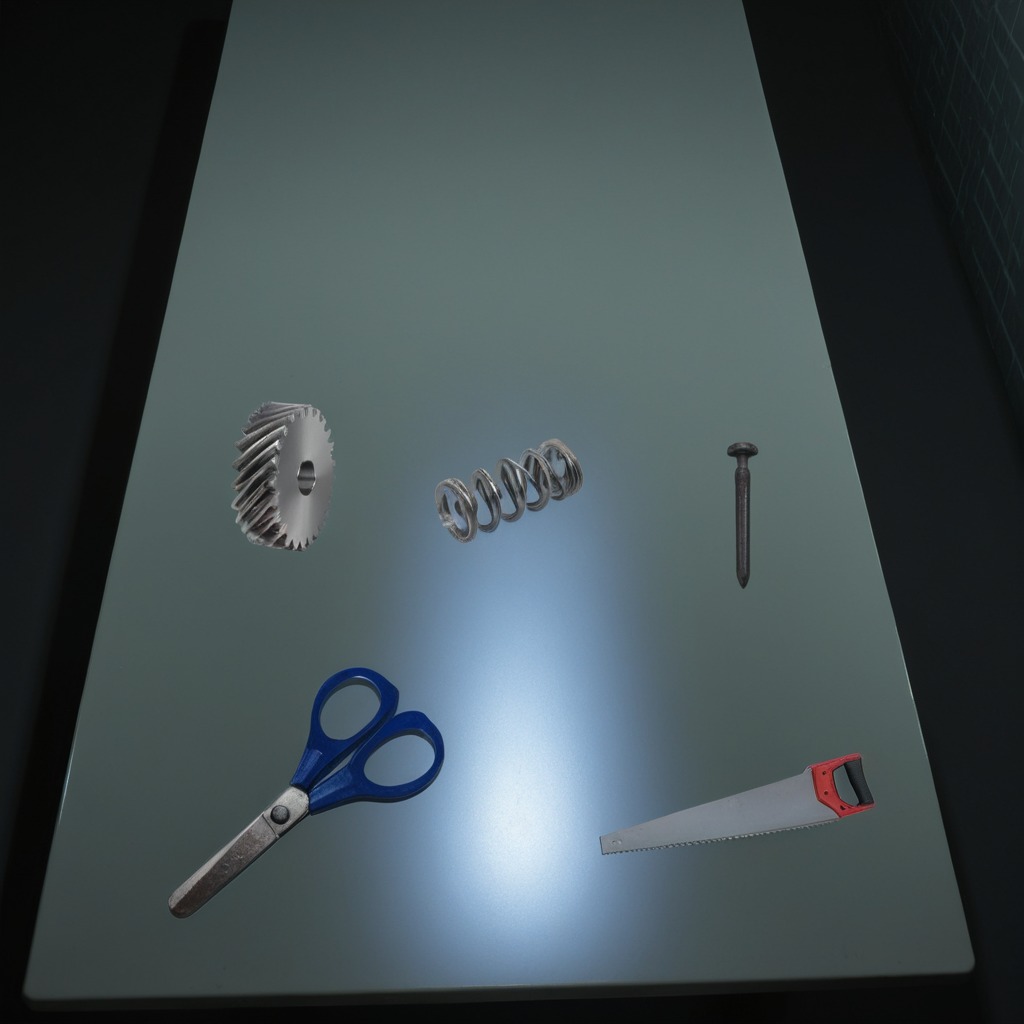
A steel gear with teeth, an iron nail, a coiled metal spring, a handheld metal saw, and a pair of scissors are lying on the table.